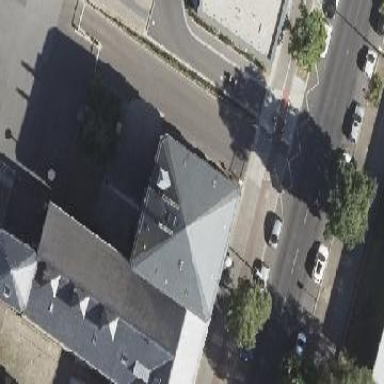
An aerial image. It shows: Residential building with grey pyramidal roof.